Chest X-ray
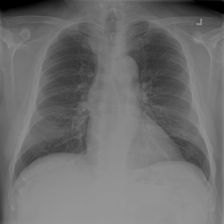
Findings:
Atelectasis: negative
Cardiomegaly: negative
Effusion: negative
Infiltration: negative
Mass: negative
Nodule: negative
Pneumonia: negative
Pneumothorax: negative
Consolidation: negative
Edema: negative
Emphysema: negative
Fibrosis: negative
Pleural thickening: negative
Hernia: negative